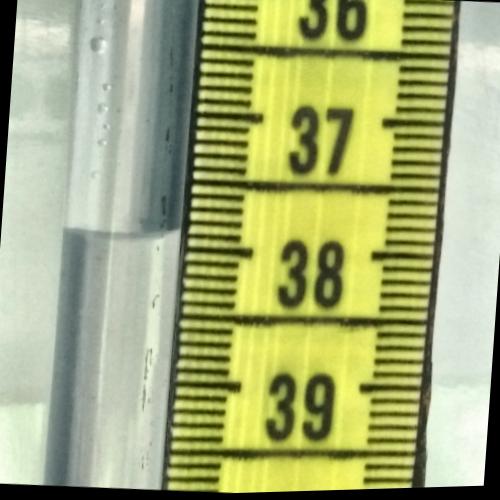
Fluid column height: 37.9 cm